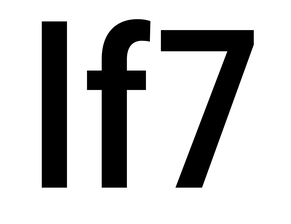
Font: Roboto_Condensed_Medium